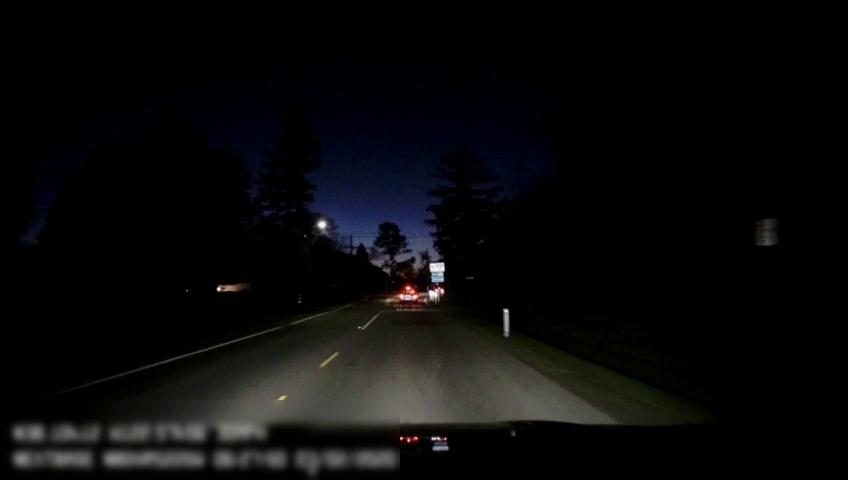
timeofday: Night
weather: Cloudy
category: Drivable Space
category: Vehicles | Car
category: Lanes | Opposite Lane
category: Lanes | Current Lane
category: Traffic | Signs
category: Traffic | Signs